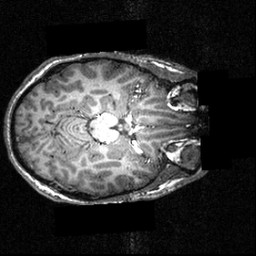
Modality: T1w
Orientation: axial
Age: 21
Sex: male
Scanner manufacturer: siemens
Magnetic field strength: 3.951 T
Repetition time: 1.5 s
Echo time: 0.00335 s